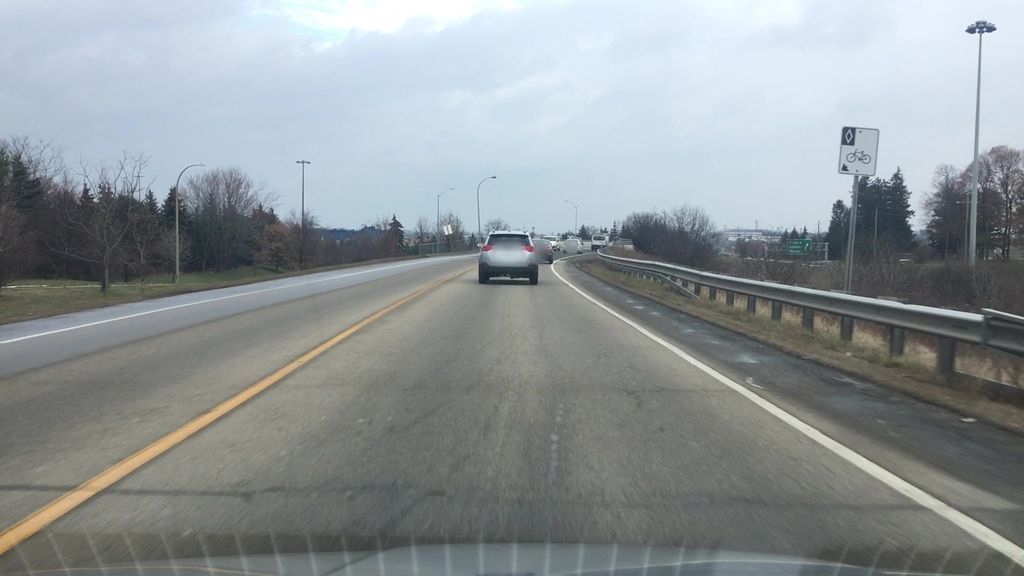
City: hamilton